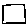
Label: square